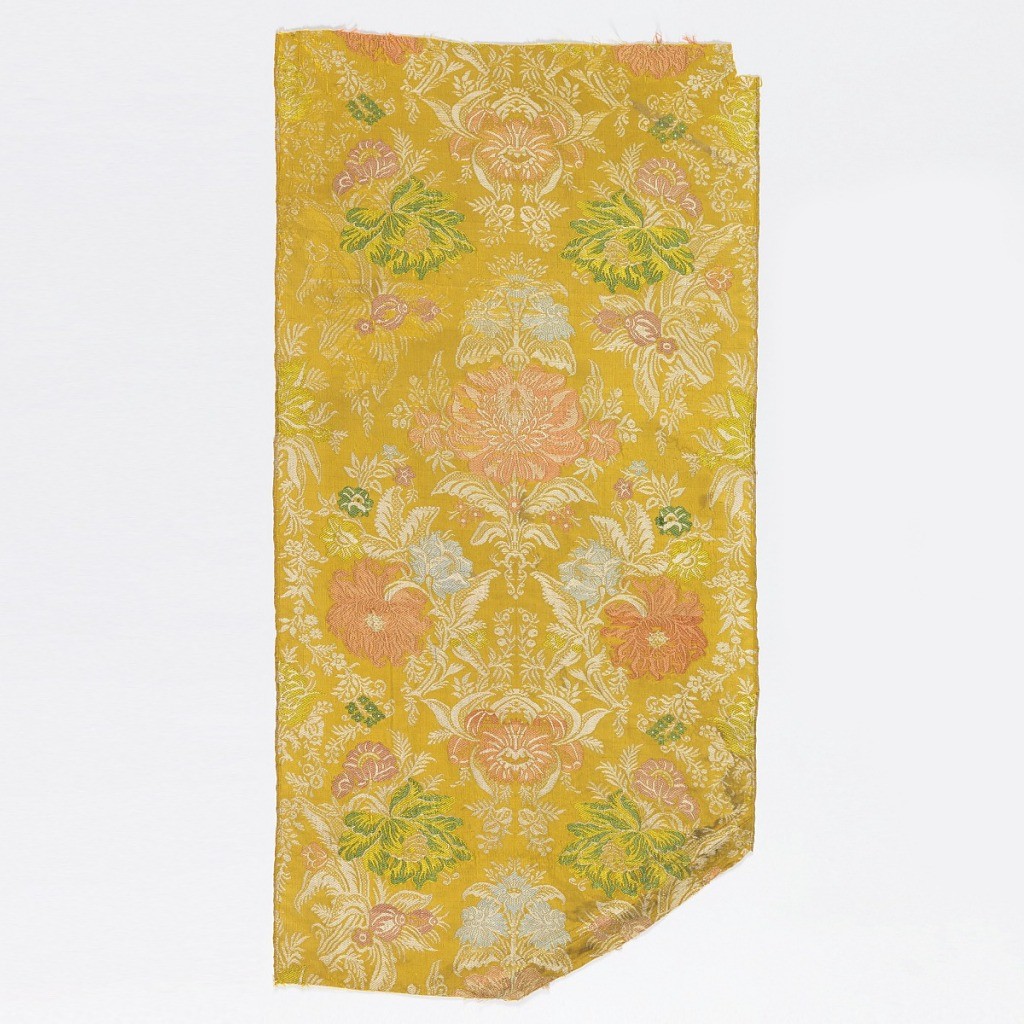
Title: Textile
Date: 18th century
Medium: silk Technique: predominately warp-caced plain weave patterned by a continuous supplementary weft (white) and discontinuous supplementary wefts (multi-colors); supplementary wefts bound on the front in 1 3 twill
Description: Vertically symmetrical pattern of exotic flowers loosely held together by an ogee foremat. Yellow background.